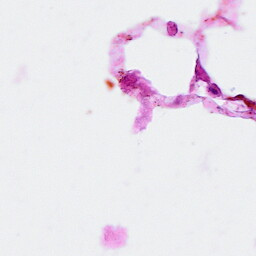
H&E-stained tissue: Breast